Interaction volume radius: 5 \u00c5
Interaction volume height: 25 \u00c5
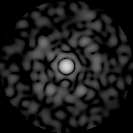
Disorder parameter: 0.8204